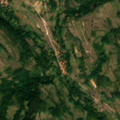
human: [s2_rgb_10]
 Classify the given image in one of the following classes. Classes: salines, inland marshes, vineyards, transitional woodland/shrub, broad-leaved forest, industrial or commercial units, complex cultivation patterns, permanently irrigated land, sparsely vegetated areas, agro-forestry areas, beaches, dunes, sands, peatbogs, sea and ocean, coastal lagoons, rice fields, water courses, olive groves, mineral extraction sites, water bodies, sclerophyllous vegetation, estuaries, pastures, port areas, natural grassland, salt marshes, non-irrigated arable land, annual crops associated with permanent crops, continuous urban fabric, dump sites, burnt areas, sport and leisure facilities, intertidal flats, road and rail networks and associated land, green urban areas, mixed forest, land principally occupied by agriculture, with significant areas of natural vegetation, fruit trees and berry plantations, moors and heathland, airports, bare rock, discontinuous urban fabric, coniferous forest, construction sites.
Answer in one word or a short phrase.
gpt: complex cultivation patterns, land principally occupied by agriculture, with significant areas of natural vegetation, broad-leaved forest, transitional woodland/shrub